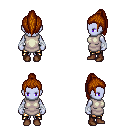
a pixel art fantasy rpg character, female body template, dark elf, purple skin, white tunic, gold greaves, brunette long topknot hairstyle, white cloth bandages, brown shoes, four views (front, back, left, right), 2x2 character sprite sheet, small pixel art, hard edges, no anti-aliasing